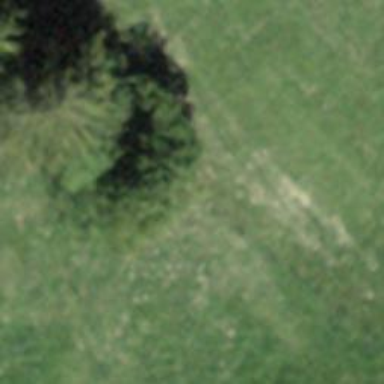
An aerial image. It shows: Row of trees in natural setting.